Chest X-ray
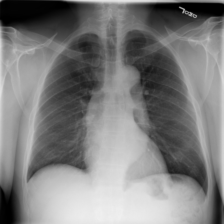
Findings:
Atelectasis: negative
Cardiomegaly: negative
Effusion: negative
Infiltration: negative
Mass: negative
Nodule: negative
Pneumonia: negative
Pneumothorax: negative
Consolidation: negative
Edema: negative
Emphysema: negative
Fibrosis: negative
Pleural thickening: negative
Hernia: negative